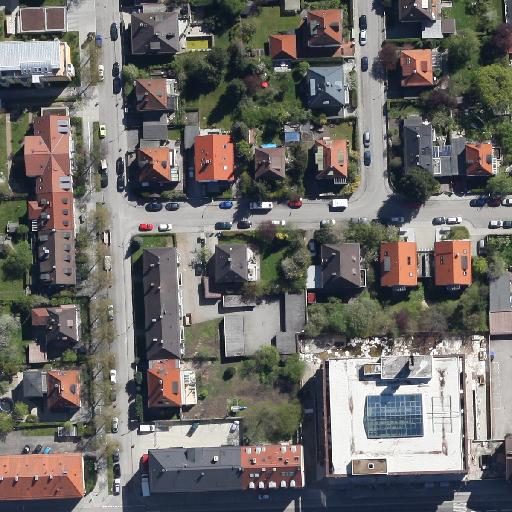
Referring expression: vehicle driving on the road